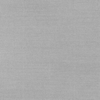
Label: dusty